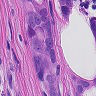
Metastatic tissue present: yes